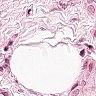
Metastatic tissue present: yes